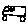
Label: car